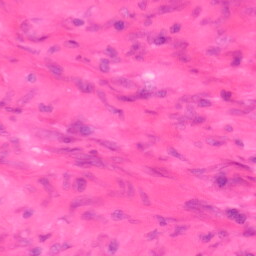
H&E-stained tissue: Colon